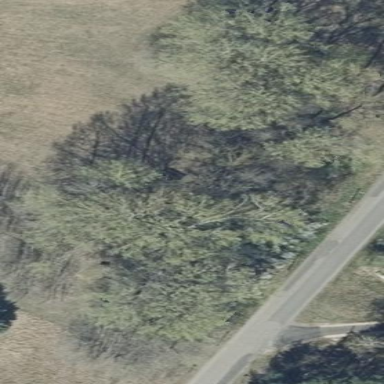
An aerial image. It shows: Mixed woodland with various types of leaves.